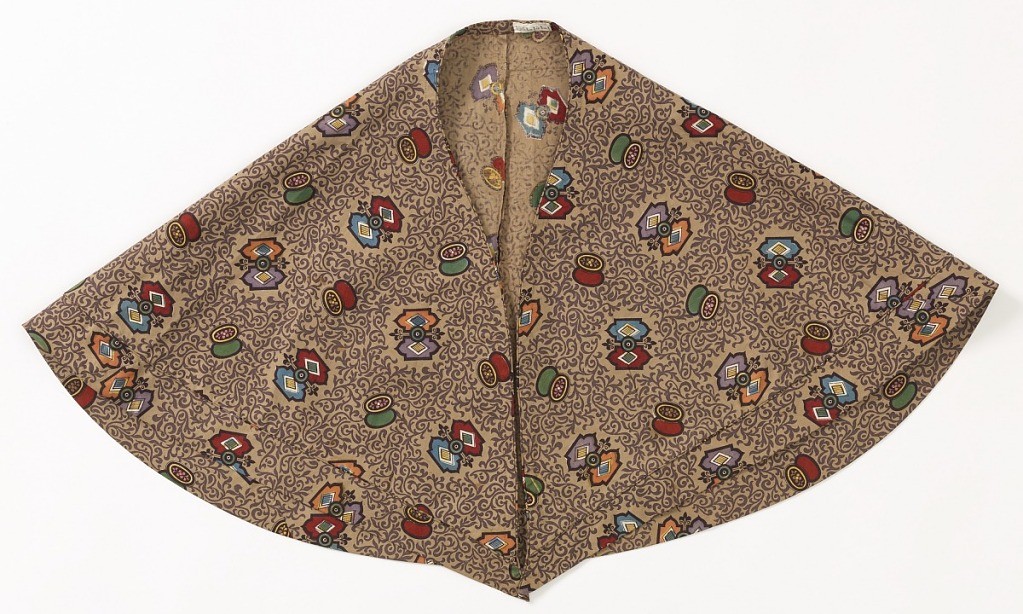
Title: Capelet
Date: ca. 1825
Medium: cotton Technique: printed by block and engraved roller on plain weave
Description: Capelet of plain weave cotton printed with allover pattern of purple scrolling leaves with larger scattered polychrome shapes.